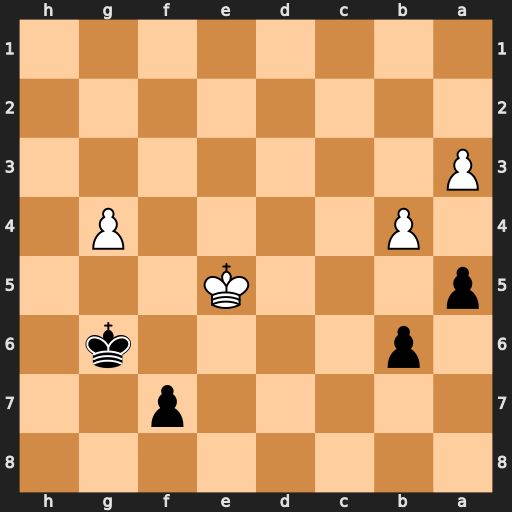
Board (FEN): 8/5p2/1p4k1/p3K3/1P4P1/P7/8/8
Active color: b
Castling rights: -
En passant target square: -
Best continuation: axb4 axb4 Kg5 b5 Kxg4 Kf6 Kf4